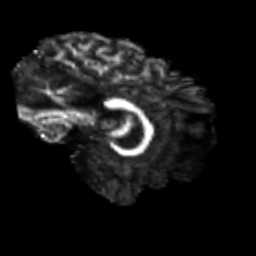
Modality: FA
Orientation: sagittal
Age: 29
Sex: male
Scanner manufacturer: siemens
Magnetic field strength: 3 T
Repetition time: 3.5 s
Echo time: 0.125 s